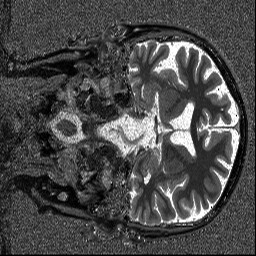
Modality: T1map
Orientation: coronal
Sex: male